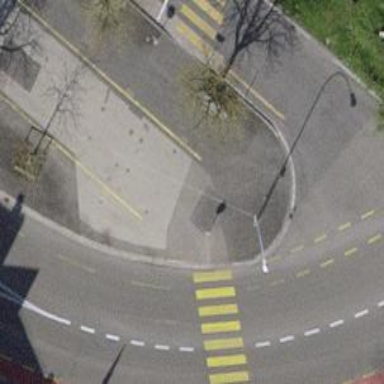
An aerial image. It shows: Asphalt footway.